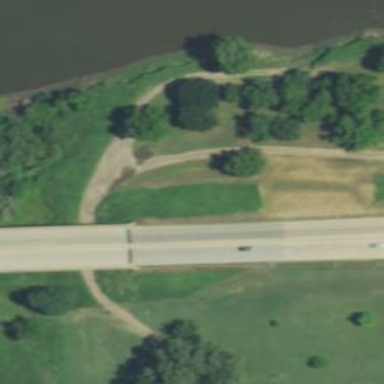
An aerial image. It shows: Primary highway crossing over bridge.